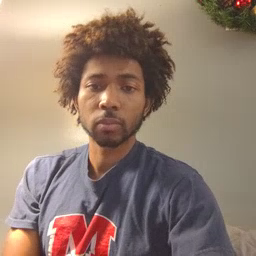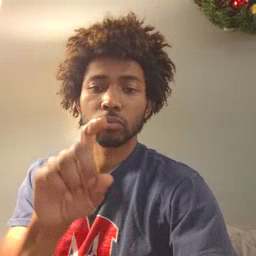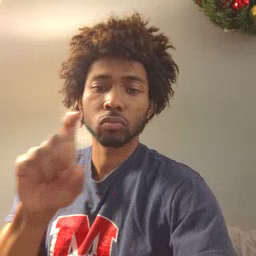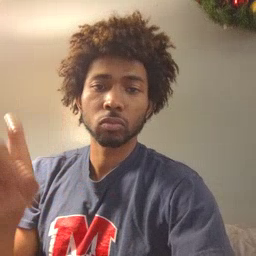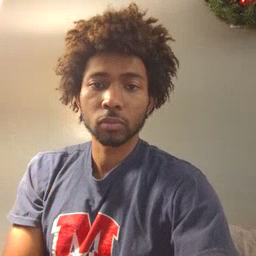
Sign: closet